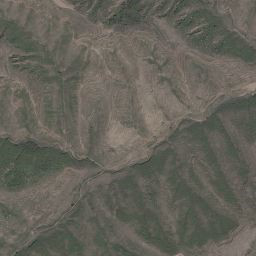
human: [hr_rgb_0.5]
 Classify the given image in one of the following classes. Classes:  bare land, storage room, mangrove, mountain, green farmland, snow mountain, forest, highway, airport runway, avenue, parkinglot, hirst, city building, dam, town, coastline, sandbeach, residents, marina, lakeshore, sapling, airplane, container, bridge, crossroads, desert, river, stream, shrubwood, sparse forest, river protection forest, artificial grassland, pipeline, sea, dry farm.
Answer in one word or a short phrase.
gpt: mountain